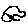
Label: car